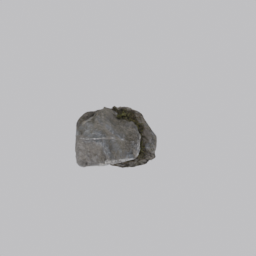
Label: nature